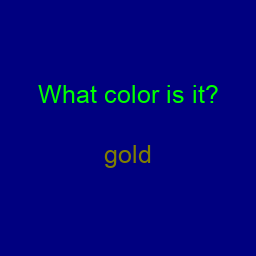
Color: olive
Color name shown: gold
Background color: navy
Question text color: lime